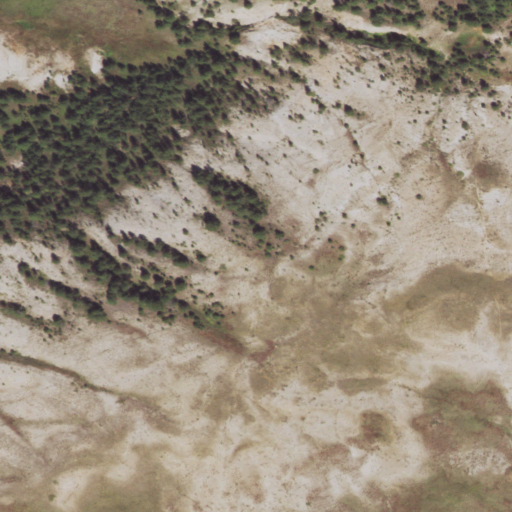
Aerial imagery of mountain in Wyoming named Lime Buttes containing grassland, shrub, and evergreen forest